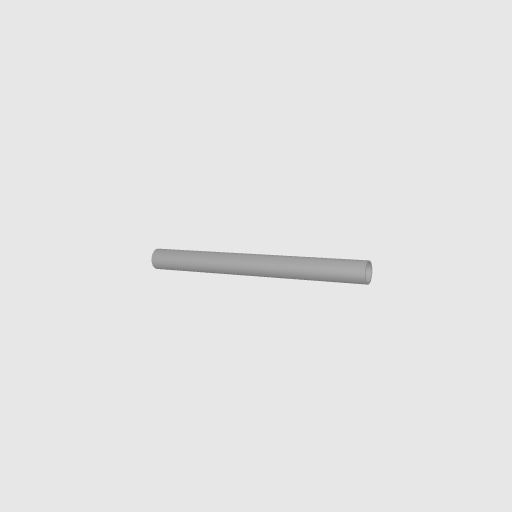
Part: AluminumTube12ID14OD150